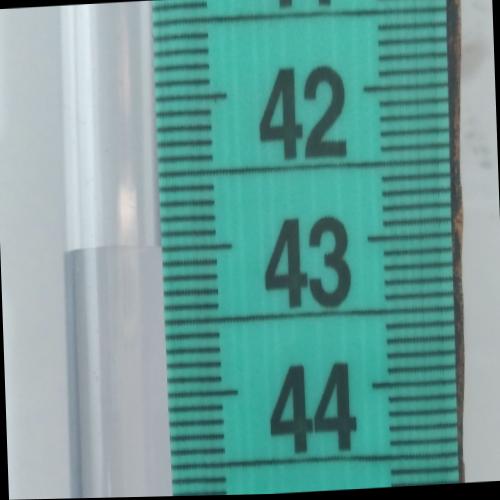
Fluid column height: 43.0 cm